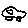
Label: car